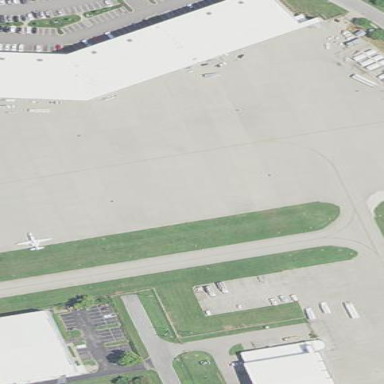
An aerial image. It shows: Apron at the airport.